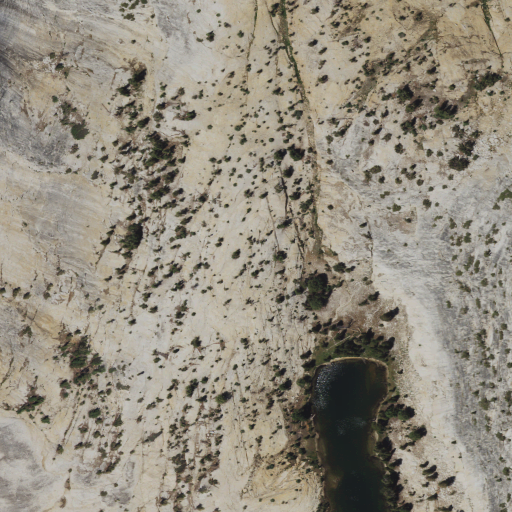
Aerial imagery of mountain in California named Medlicott Dome containing shrub, grassland, barren land, and open water